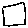
Label: square